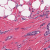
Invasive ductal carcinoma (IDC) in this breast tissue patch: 0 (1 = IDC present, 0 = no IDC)